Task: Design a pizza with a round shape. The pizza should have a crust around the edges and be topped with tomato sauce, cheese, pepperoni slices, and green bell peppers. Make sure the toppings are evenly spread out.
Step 636:
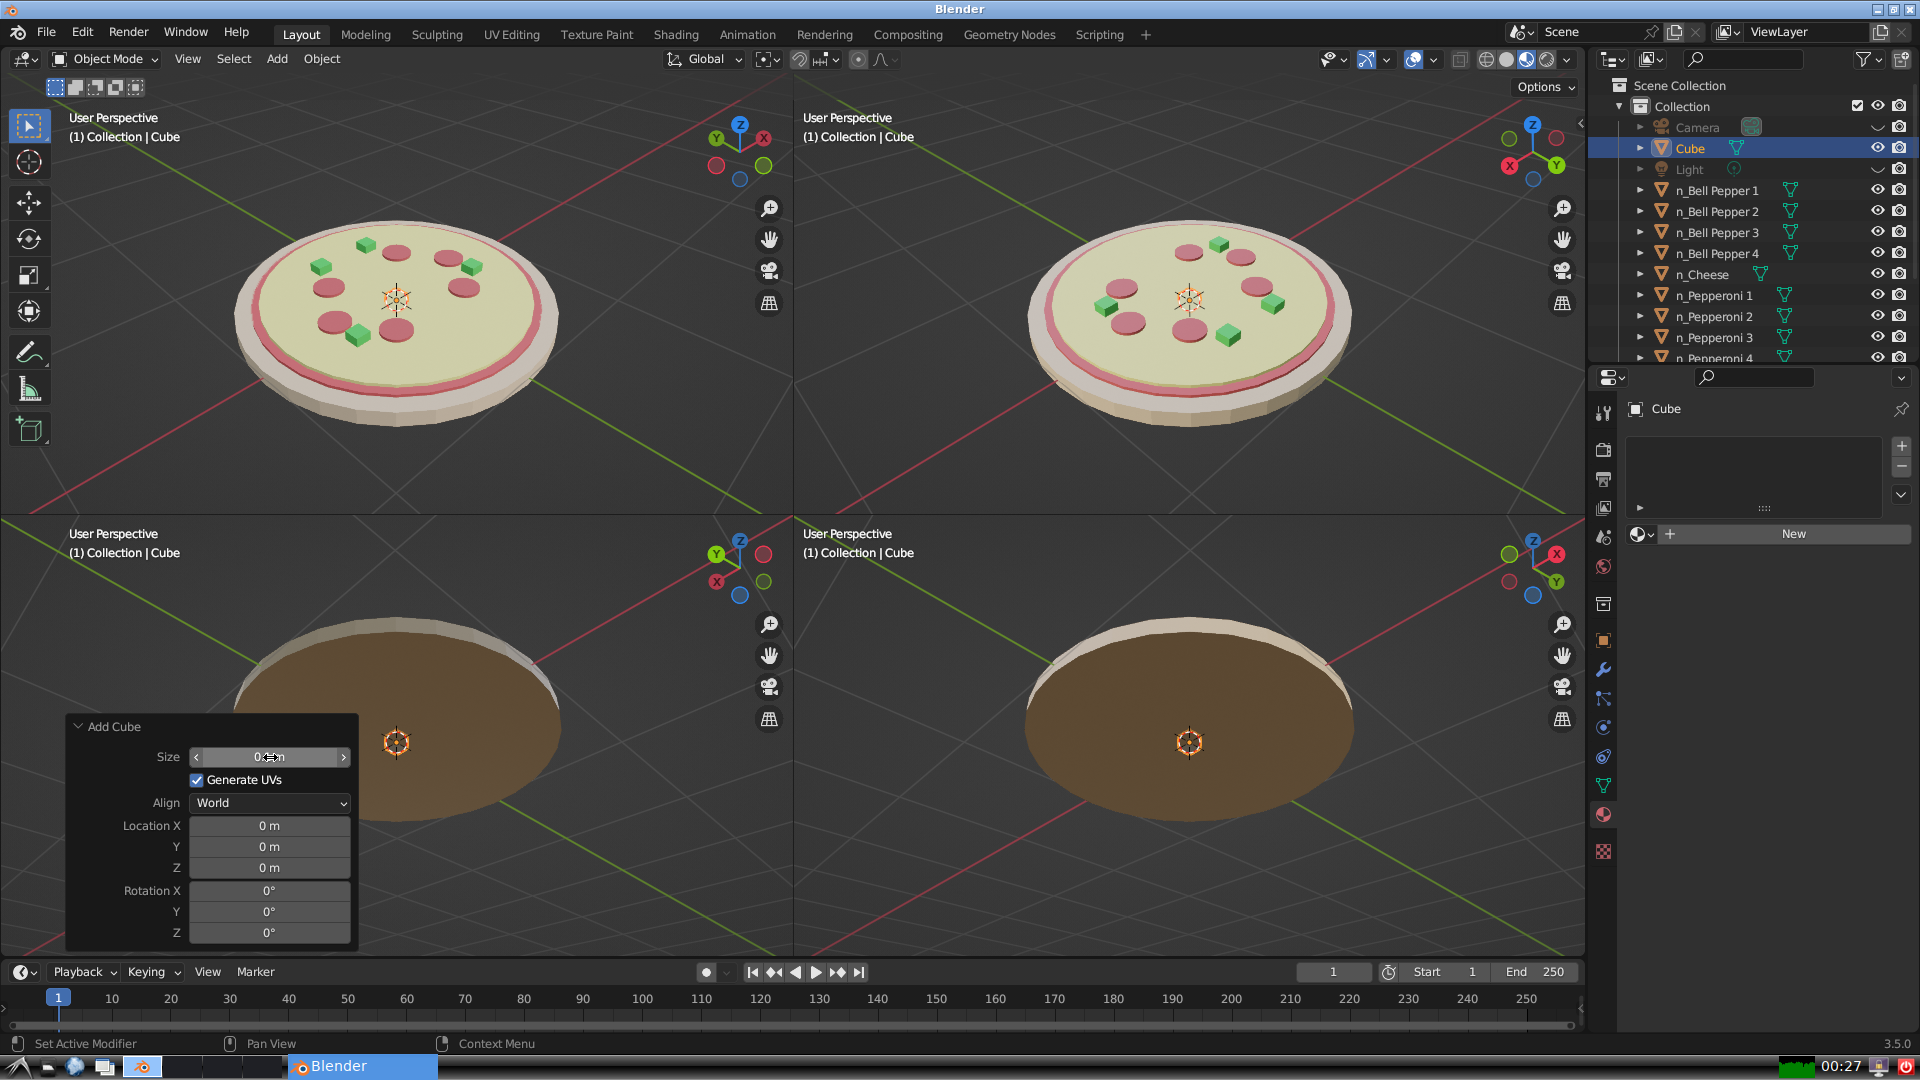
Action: {"mouse_move": [960, 540]}